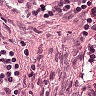
Metastatic tissue present: no